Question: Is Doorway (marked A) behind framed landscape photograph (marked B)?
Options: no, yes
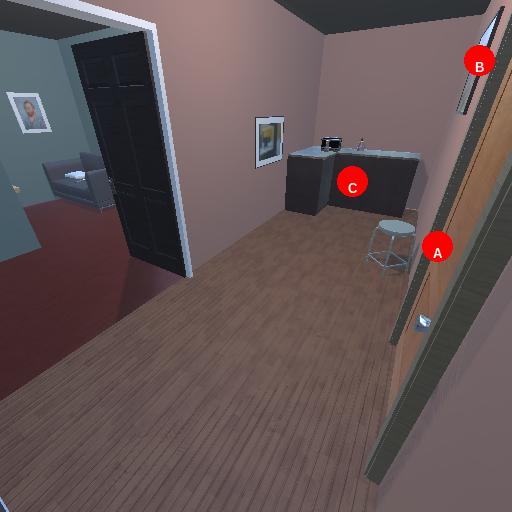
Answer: no